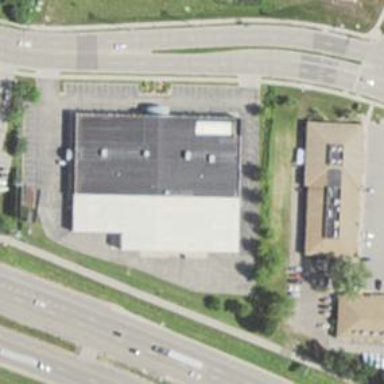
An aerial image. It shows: Building.